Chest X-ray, PA view. Patient: 18 years old, sex F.
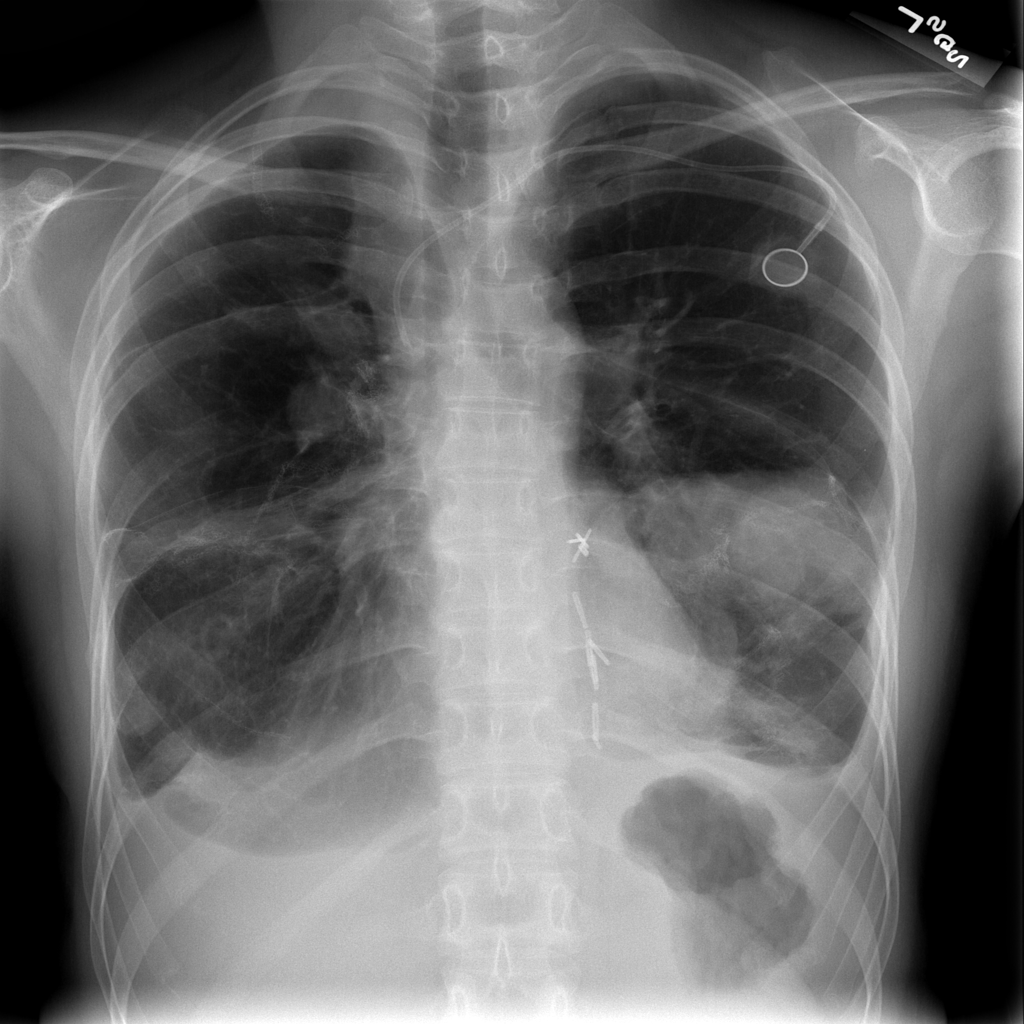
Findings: Effusion, Mass